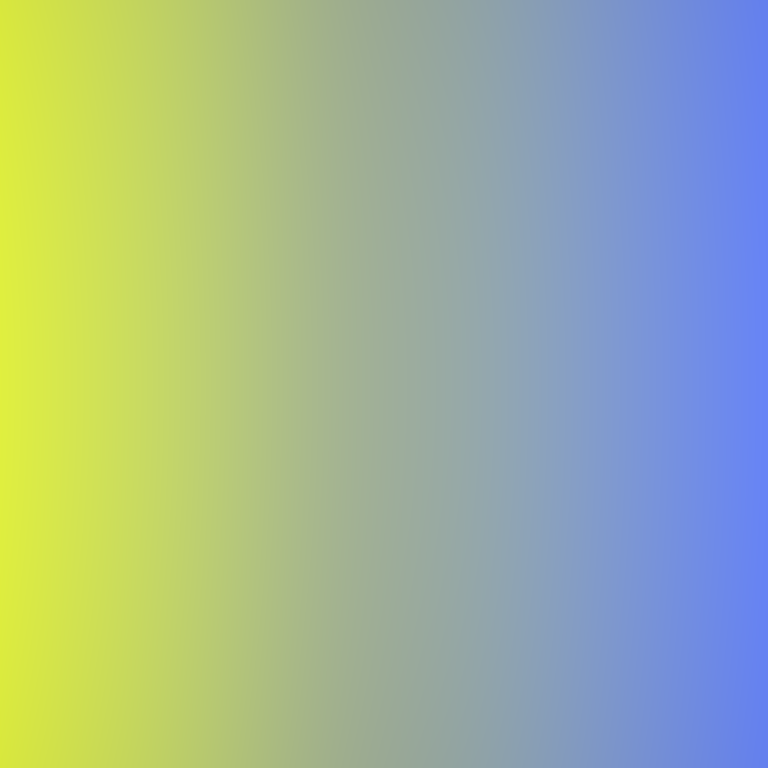
Abstract light effect, smooth gradient from yellow to blue, calm atmosphere, soft glow, no room, no furniture, no objects.